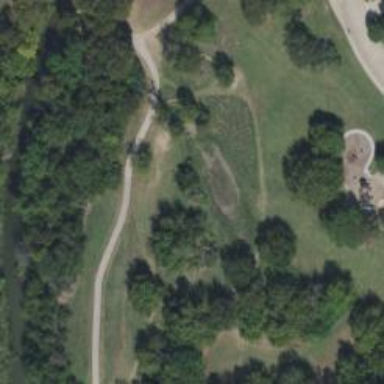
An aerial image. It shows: Disc golf course.